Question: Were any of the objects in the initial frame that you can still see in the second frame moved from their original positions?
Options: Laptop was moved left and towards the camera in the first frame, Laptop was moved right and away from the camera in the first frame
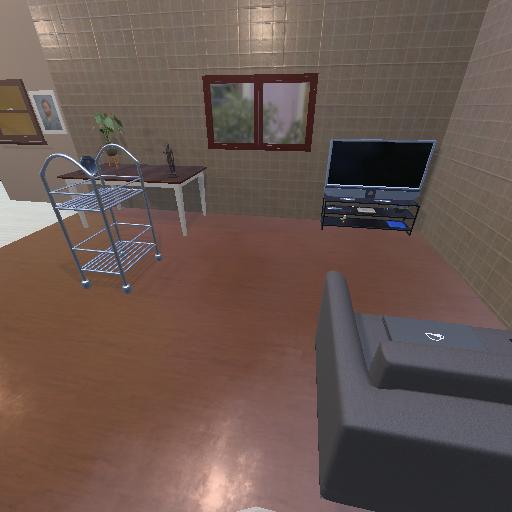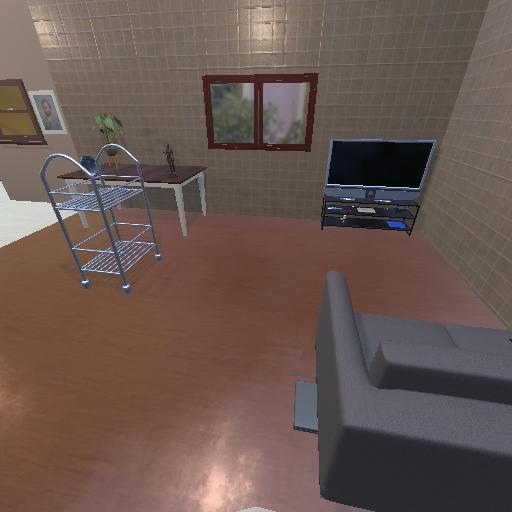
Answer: Laptop was moved left and towards the camera in the first frame